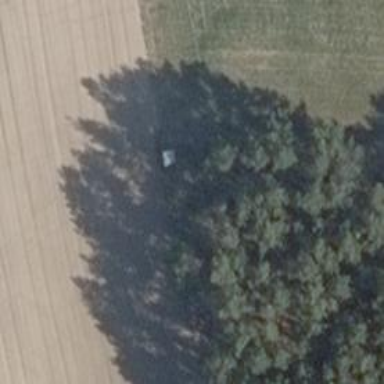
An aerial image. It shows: Hunting stand.